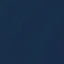
Land use / land cover: SeaLake